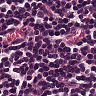
Metastatic tissue present: no